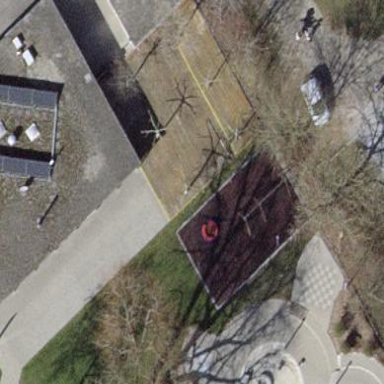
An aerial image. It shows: Playground area for leisure land.